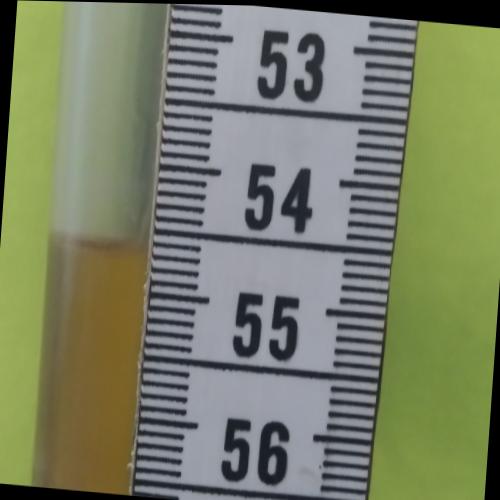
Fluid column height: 54.6 cm